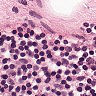
Metastatic tissue present: no